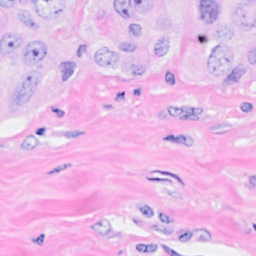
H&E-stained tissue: Breast